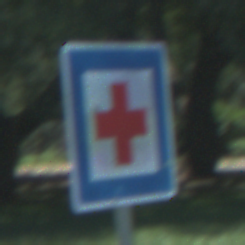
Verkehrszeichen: ErsteHilfe
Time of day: Midday
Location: Outdoor (Nature)
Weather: Clear
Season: Summer
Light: Natural